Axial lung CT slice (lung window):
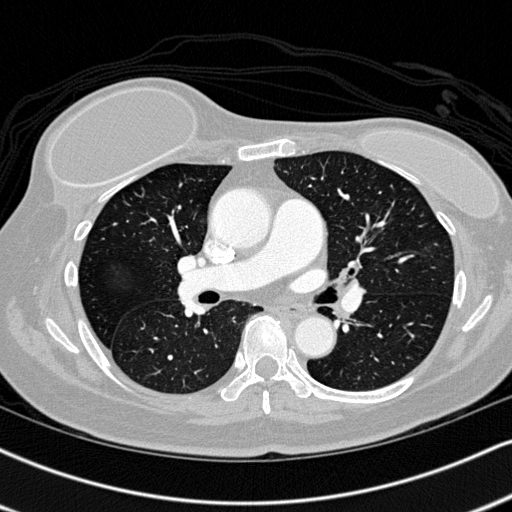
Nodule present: no